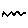
Label: zigzag